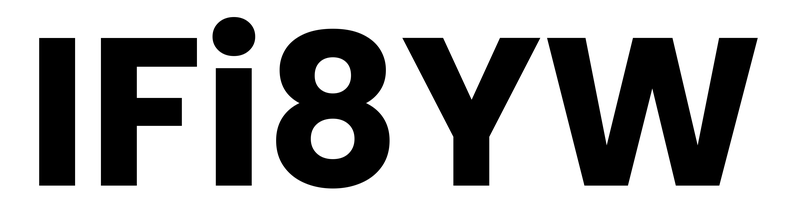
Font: Poppins-Bold